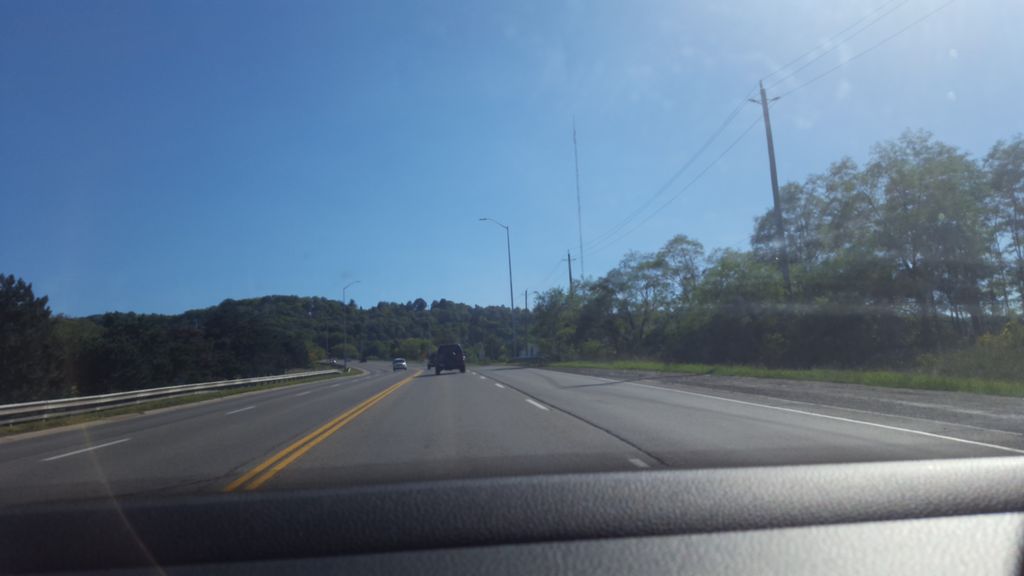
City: hamilton